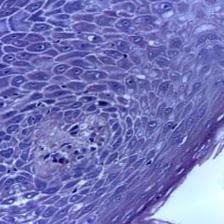
Diagnosis: OSCC